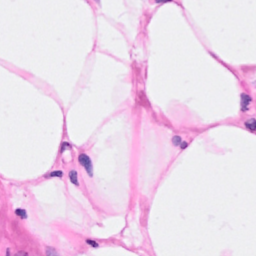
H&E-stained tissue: Breast